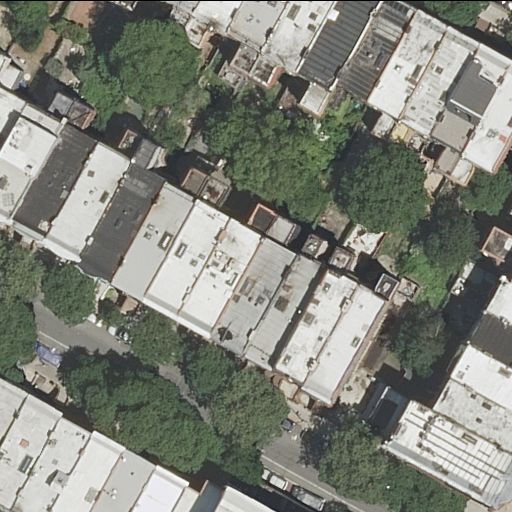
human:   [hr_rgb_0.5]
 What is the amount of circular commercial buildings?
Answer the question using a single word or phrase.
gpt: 0

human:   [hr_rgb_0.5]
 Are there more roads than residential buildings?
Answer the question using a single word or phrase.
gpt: no

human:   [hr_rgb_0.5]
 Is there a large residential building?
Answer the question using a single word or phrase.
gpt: no

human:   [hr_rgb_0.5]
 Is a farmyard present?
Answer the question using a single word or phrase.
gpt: no

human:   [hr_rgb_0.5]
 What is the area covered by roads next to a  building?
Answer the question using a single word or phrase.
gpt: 0m2

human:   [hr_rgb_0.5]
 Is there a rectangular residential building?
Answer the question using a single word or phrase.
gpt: yes

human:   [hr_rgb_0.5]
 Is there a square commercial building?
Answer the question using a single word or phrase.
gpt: no

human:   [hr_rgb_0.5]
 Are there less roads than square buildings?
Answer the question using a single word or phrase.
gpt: no

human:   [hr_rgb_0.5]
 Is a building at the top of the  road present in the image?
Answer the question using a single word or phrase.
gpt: yes

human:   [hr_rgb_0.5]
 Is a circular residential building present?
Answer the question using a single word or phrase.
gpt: no

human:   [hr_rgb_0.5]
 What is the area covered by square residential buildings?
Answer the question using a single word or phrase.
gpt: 0m2

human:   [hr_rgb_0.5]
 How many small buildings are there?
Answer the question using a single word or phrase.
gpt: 16

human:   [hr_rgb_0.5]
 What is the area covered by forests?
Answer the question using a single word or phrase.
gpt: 0m2

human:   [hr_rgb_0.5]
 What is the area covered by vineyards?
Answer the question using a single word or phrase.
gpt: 0m2

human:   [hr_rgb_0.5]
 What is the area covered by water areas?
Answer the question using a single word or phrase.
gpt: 0m2

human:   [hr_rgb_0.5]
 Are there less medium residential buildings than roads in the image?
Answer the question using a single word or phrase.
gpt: no

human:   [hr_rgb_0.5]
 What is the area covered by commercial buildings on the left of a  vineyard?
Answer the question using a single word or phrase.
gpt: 0m2

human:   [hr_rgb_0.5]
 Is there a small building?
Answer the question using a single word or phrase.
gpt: yes

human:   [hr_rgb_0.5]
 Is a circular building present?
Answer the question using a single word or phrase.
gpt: no

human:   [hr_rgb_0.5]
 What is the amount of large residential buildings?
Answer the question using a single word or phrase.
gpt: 0

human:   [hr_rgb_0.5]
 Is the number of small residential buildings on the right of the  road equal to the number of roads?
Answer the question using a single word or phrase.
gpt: no

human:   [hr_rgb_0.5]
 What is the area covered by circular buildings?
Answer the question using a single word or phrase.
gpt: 0m2

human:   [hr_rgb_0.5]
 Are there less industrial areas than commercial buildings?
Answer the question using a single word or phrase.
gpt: no

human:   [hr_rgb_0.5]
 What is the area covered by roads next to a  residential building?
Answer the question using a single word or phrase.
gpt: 0m2

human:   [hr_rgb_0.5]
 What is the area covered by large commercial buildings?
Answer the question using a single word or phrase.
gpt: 0m2

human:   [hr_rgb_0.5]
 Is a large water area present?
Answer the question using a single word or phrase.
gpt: no

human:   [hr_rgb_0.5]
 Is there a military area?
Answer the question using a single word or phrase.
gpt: no

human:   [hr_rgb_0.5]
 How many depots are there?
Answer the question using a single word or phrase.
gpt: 0

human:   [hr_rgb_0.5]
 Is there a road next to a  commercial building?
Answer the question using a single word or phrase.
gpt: no

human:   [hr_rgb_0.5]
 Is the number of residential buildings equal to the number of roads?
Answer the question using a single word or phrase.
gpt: no

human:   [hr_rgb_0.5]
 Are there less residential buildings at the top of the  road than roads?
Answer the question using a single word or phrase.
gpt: no

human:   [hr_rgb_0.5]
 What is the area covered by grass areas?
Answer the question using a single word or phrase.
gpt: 0m2

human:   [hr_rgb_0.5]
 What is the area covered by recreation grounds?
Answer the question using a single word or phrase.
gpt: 0m2

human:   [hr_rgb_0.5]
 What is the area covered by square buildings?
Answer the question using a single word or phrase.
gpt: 0m2

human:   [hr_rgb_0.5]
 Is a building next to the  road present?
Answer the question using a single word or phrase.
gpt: yes

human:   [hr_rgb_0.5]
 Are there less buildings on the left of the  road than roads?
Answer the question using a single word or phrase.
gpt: no